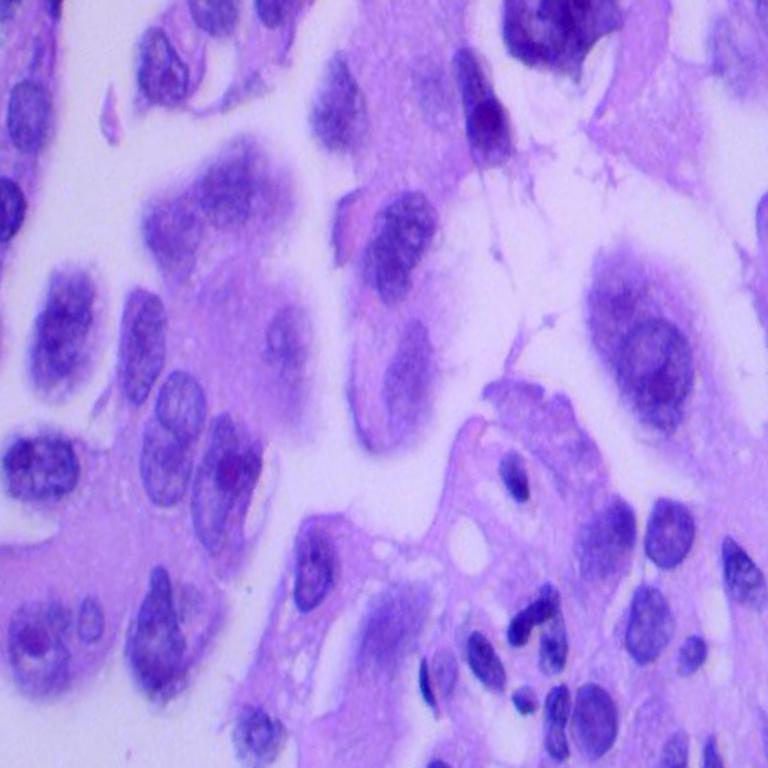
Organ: lung
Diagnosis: adenocarcinomas